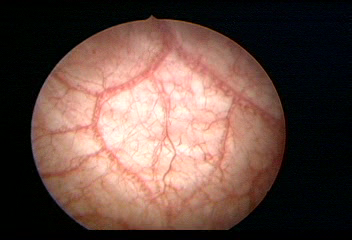
Modality: WLC
Class: Normal mucosa
Bladder cancer association: No